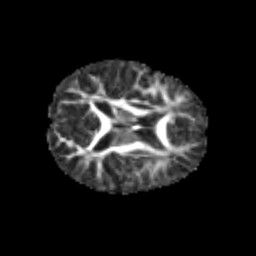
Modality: FA
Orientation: axial
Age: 6
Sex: female
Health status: healthy